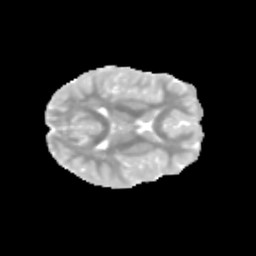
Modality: MD
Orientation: axial
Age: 11
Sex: female
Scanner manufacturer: siemens
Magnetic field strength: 3 T
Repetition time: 3.8 s
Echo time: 0.07 s